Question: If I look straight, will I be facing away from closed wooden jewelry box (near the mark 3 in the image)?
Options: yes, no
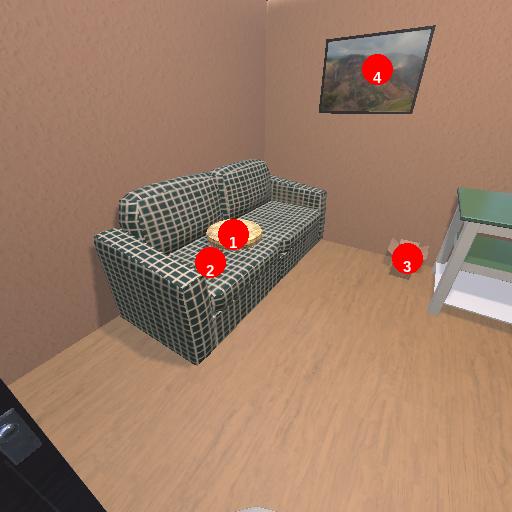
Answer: yes